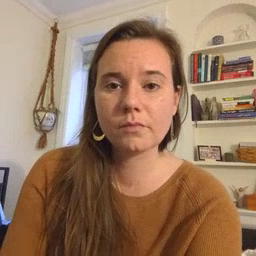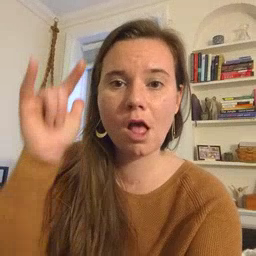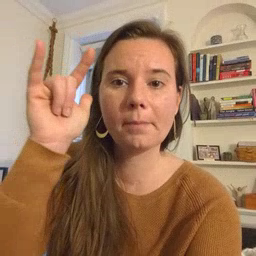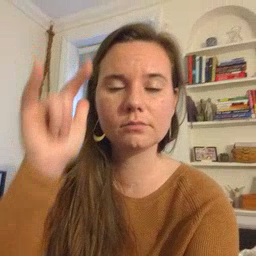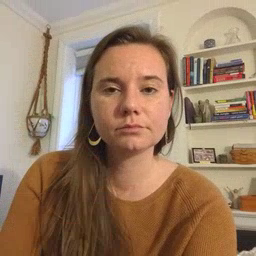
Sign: airplane